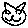
Label: cat